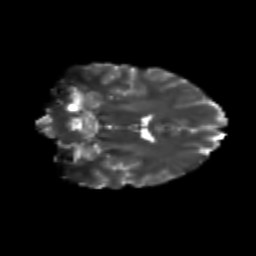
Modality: T2w
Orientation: coronal
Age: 23
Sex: female
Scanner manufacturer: siemens
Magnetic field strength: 3 T
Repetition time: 3.5 s
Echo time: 0.104 s